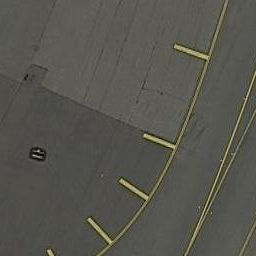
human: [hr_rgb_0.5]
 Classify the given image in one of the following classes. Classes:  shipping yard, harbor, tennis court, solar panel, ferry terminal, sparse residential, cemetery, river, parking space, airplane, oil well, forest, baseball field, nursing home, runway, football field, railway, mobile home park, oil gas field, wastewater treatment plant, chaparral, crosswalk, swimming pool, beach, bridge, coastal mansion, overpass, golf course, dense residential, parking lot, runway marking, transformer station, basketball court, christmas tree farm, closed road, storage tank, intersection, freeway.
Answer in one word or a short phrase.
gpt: runway marking